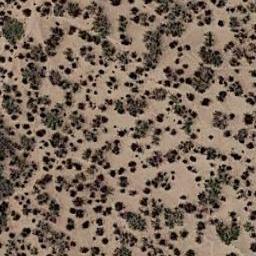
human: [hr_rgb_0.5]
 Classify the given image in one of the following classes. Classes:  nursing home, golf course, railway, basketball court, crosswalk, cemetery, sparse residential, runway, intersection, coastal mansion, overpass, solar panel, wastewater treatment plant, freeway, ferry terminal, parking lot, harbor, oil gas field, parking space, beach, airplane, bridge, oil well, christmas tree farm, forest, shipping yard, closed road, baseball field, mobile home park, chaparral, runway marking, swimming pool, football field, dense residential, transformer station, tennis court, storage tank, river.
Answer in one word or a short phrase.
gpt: chaparral